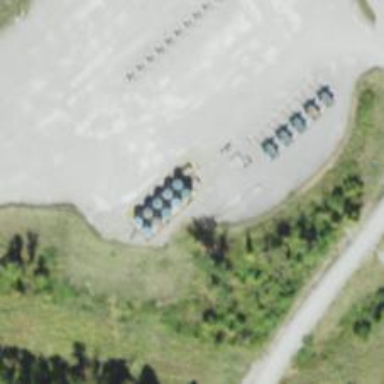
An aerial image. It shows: Storage tank that is man-made.